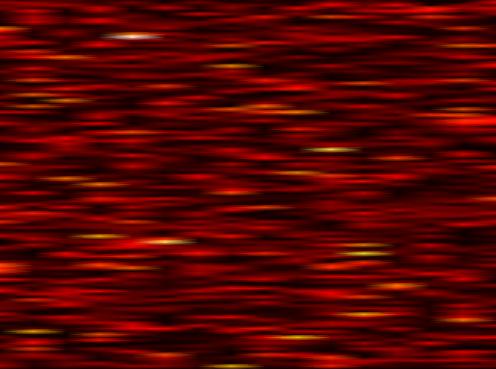
Label: OFDM